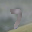
Label: 7